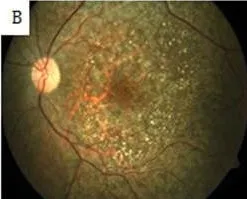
A, B) Retinal pigment epithelium mottling around the macular and para-macular area in fundus photo.
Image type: ophthalmic_imaging (fundus_photograph)